Field crop: maize
Growth stage: 2
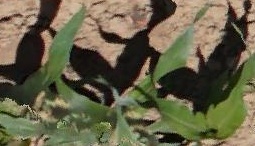
Species: maize